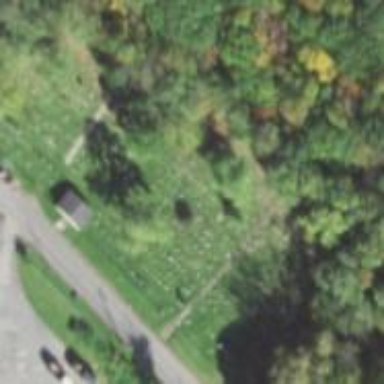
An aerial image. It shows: Cemetery.